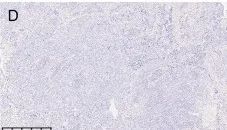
Immunohistochemistry and ISH. Immunostaining for p16 was diffusely positive, and
in situ hybridization (ISH) for Epstein-Barr virus-encoded small RNA was negative [, 4x magnification.
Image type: pathology (immunostaining)